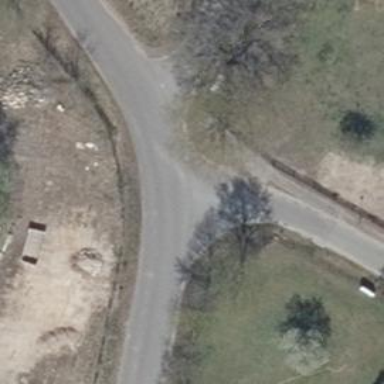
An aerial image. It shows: Asphalt road classified as tertiary.